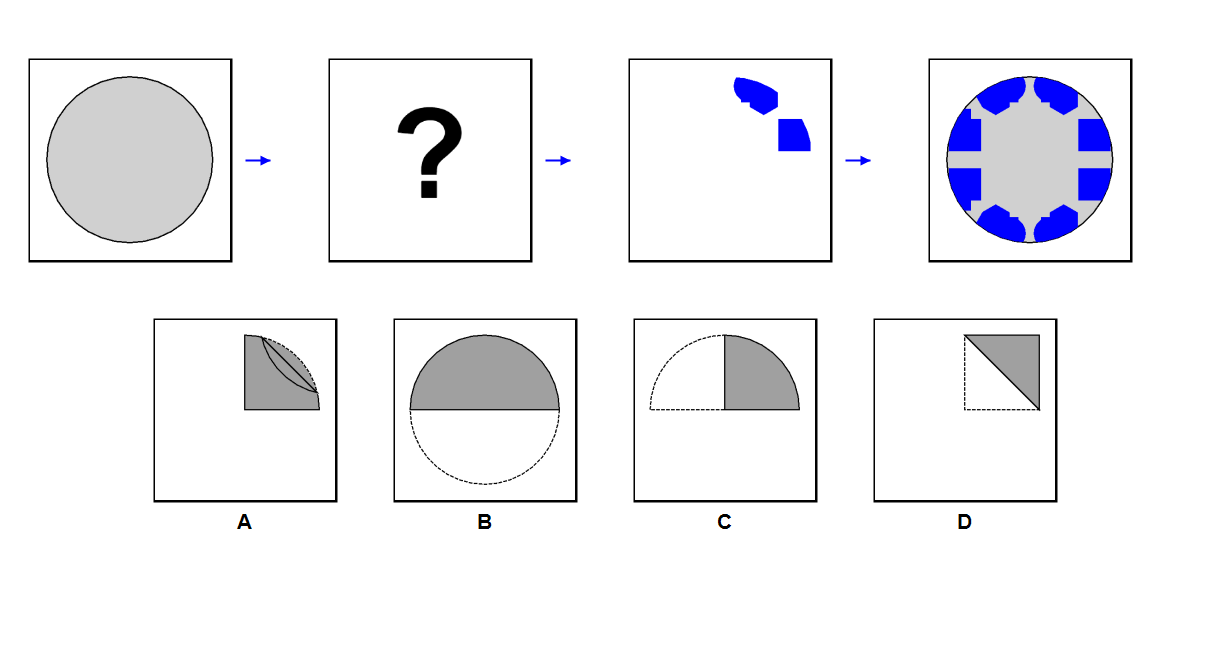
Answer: D